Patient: sex F, age 72
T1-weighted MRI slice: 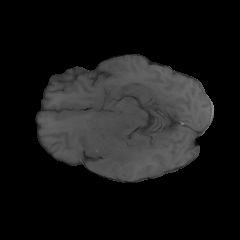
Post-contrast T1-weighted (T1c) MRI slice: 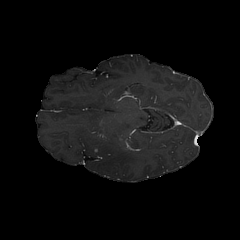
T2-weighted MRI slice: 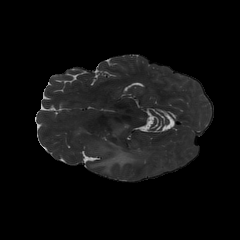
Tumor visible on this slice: yes
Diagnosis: Glioblastoma, IDH-wildtype
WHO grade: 4